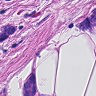
Metastatic tissue present: yes